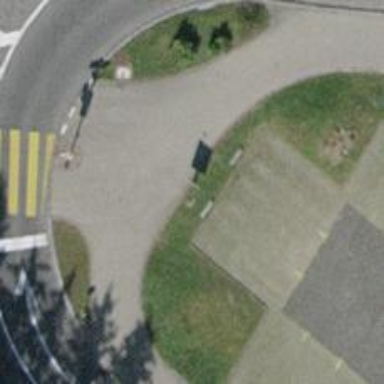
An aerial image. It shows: Crossing with traffic signals.